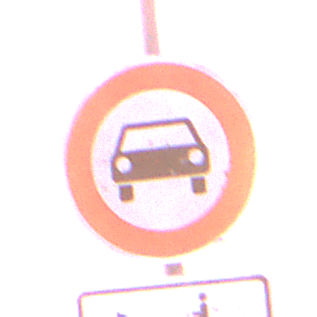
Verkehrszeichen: VerbotKraftwagen
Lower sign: MehrspurigeFahrzeugeFrei9
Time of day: SunriseSunset
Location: Outdoor (Urban)
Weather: PartlyCloudy
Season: NotSpecified
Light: Natural